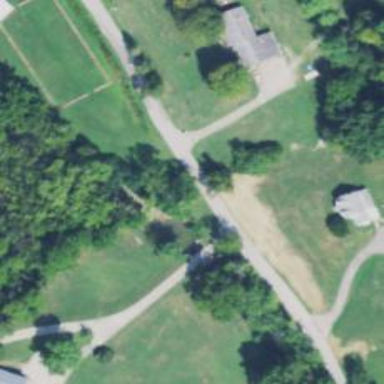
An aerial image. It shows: Driveway bridge over service road.